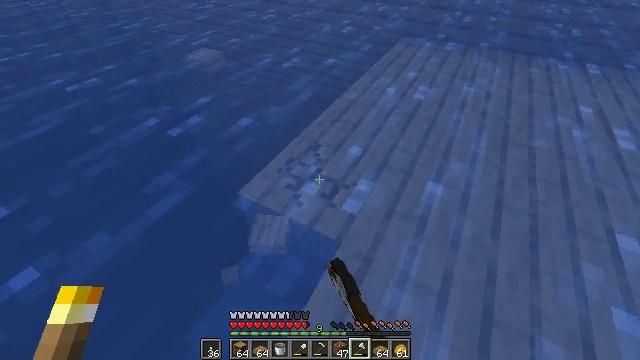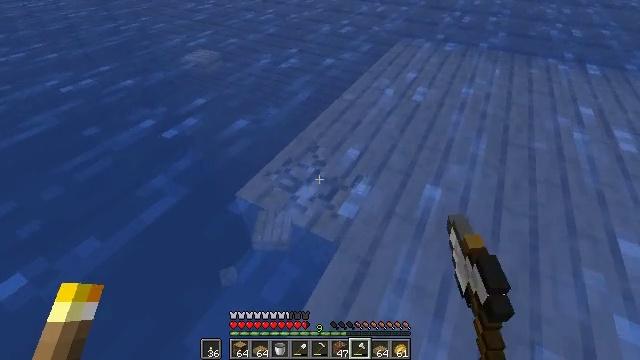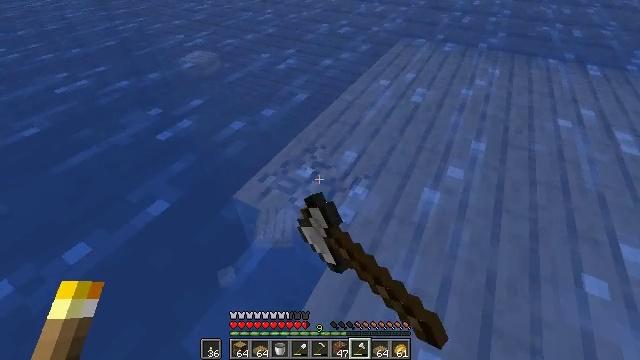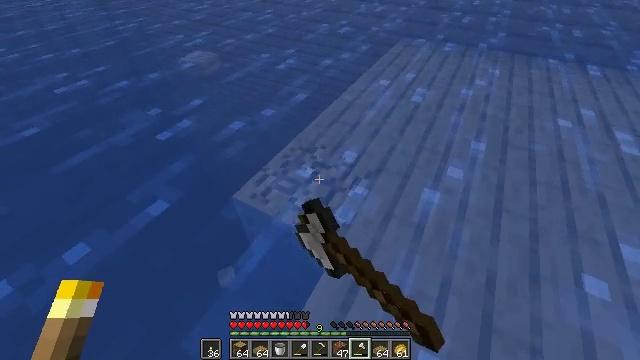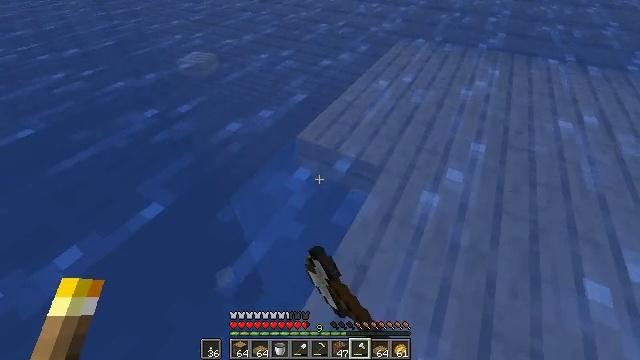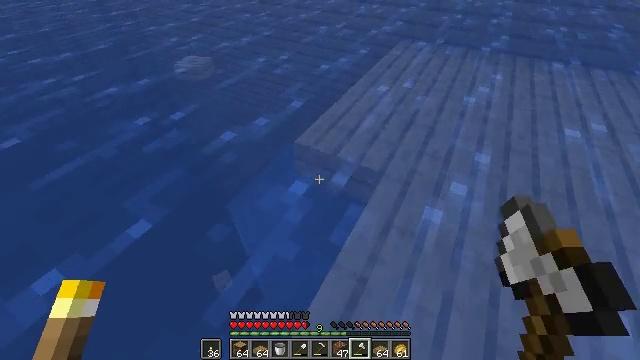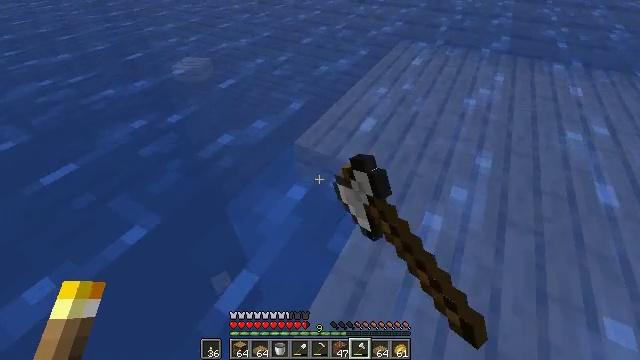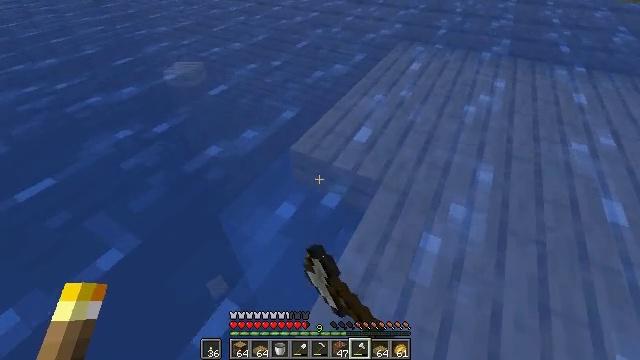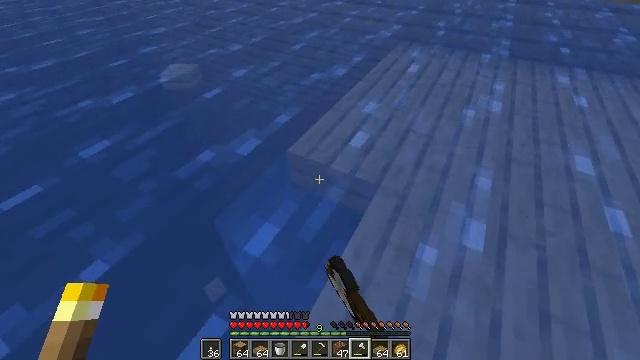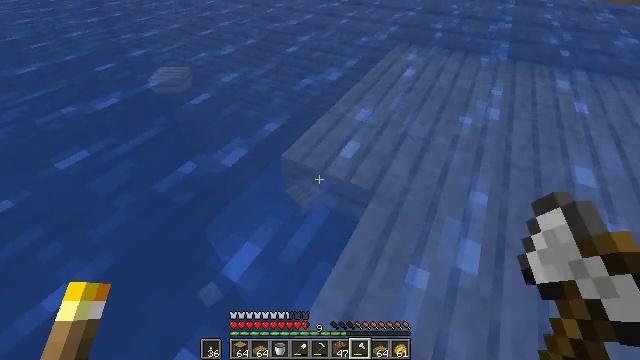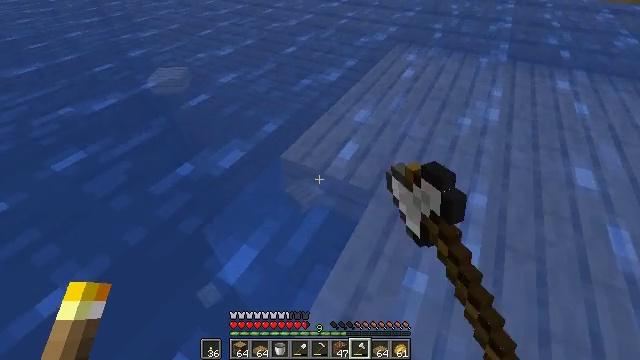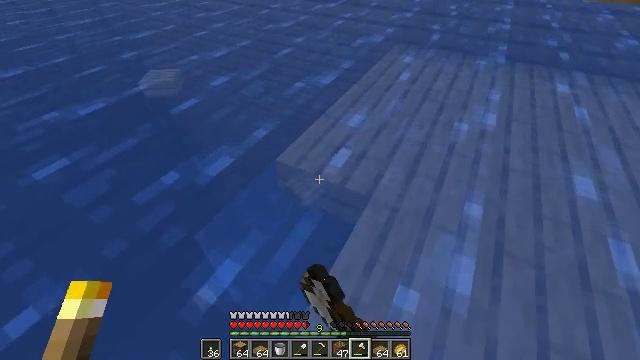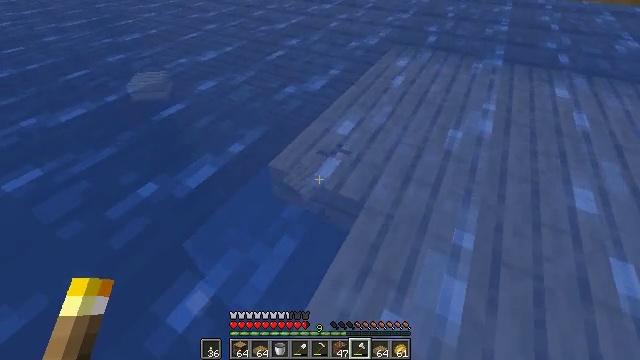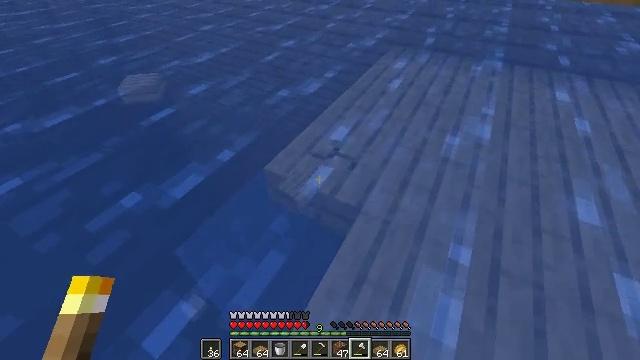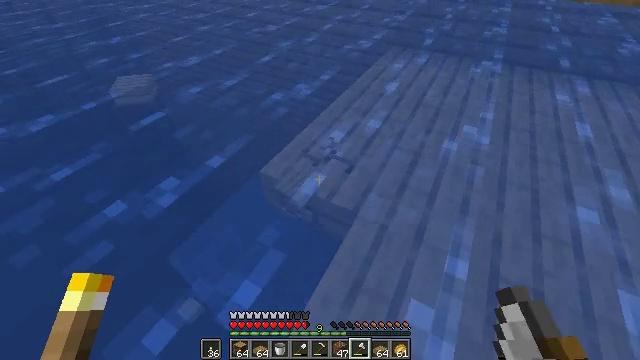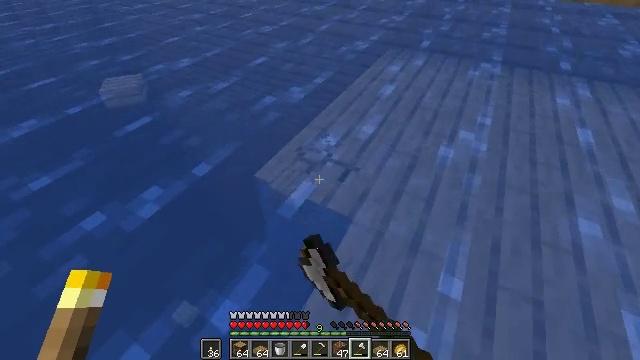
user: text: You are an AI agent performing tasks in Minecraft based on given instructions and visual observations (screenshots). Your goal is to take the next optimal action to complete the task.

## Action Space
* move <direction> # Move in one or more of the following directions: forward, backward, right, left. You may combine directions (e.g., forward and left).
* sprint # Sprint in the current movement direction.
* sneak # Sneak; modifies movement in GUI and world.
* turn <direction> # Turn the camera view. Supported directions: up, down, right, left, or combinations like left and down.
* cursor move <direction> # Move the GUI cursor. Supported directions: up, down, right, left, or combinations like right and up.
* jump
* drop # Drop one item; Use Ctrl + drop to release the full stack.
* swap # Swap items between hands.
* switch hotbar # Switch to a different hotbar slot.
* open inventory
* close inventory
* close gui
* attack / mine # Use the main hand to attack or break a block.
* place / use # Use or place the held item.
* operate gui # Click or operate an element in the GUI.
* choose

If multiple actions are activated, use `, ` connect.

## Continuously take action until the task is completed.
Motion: motion action
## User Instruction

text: Attack the oak slab to collect it.
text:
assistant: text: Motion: attack / mine
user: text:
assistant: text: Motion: attack / mine
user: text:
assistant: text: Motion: attack / mine
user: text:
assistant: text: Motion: move forward, attack / mine
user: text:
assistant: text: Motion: move forward, attack / mine
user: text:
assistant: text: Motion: move forward and move right, attack / mine
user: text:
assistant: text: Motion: move forward and move right, attack / mine
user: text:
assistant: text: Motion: move forward and move right, attack / mine
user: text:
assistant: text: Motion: move forward and move right, attack / mine
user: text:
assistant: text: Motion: move forward and move right, attack / mine
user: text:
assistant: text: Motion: move forward and move right, attack / mine
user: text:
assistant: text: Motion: move forward, attack / mine
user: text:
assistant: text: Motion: attack / mine
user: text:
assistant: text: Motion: attack / mine
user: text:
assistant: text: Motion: attack / mine
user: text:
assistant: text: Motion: attack / mine
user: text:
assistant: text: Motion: attack / mine
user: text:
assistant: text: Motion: attack / mine
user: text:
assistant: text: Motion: attack / mine
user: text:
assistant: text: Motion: move forward, attack / mine
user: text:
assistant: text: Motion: move forward, attack / mine
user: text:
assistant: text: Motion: move forward, attack / mine
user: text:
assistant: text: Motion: move forward and move right, attack / mine
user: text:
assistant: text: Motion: move forward and move right, attack / mine
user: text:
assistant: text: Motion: attack / mine